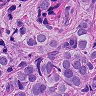
Metastatic tissue present: yes